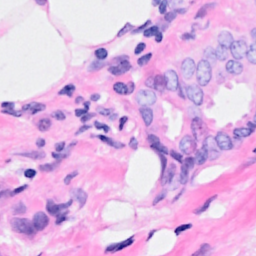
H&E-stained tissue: Breast